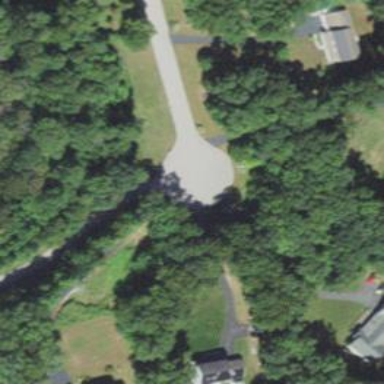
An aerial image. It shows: Residential driveway serving as service road.